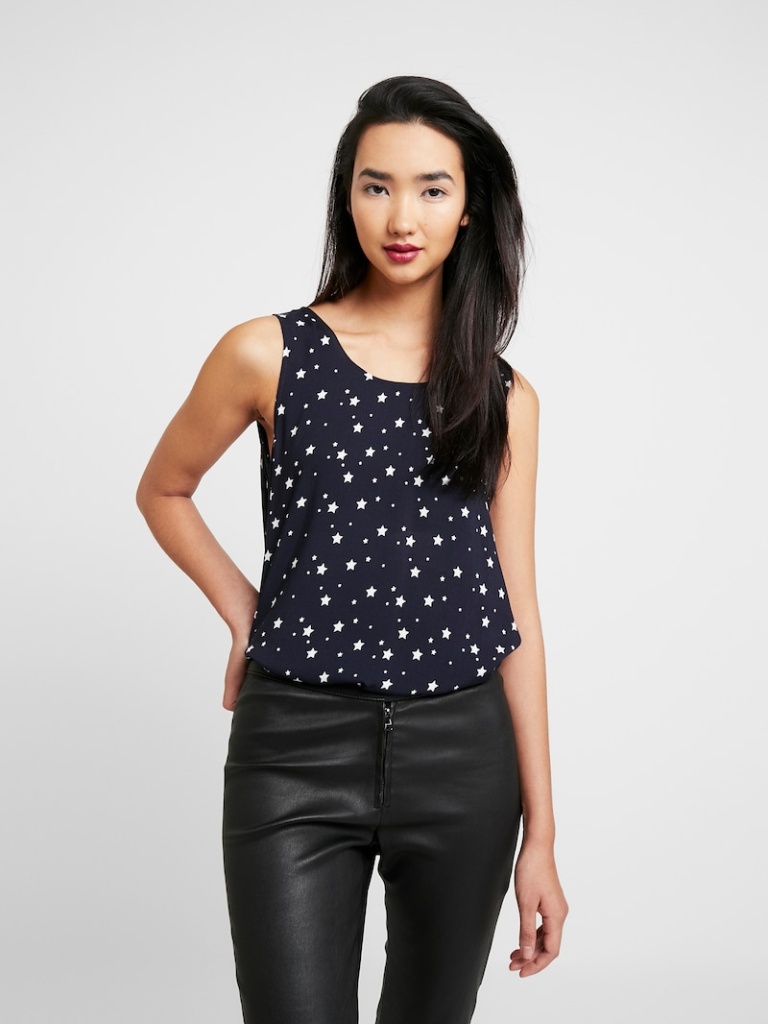
cotton loose sleeveless hip length Untucked scoop tank